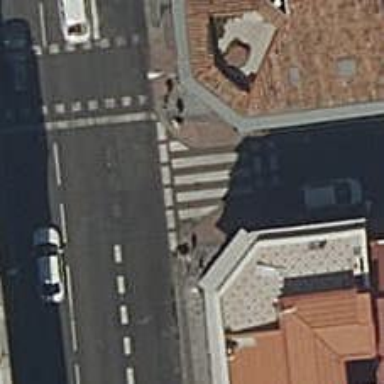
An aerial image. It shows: Uncontrolled zebra crossing on the road.